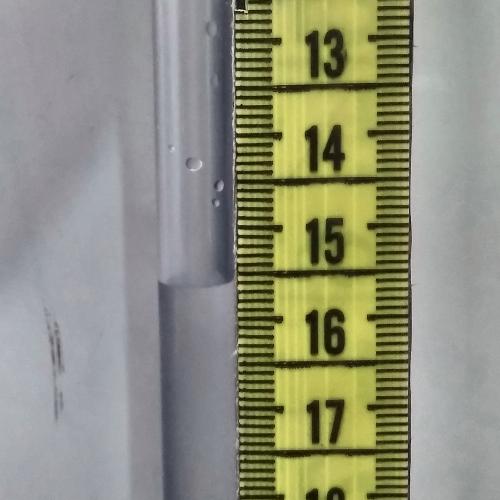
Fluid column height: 15.6 cm